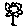
Label: flower